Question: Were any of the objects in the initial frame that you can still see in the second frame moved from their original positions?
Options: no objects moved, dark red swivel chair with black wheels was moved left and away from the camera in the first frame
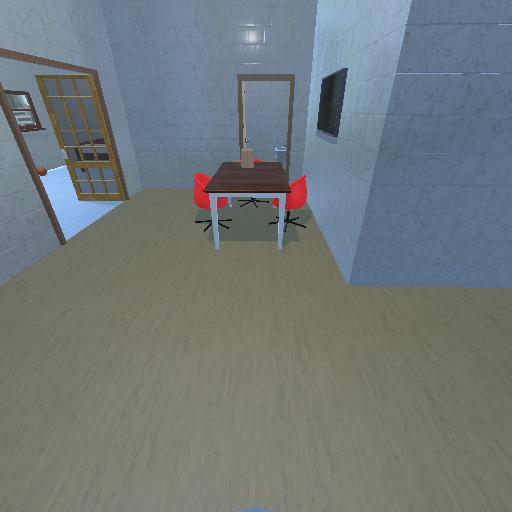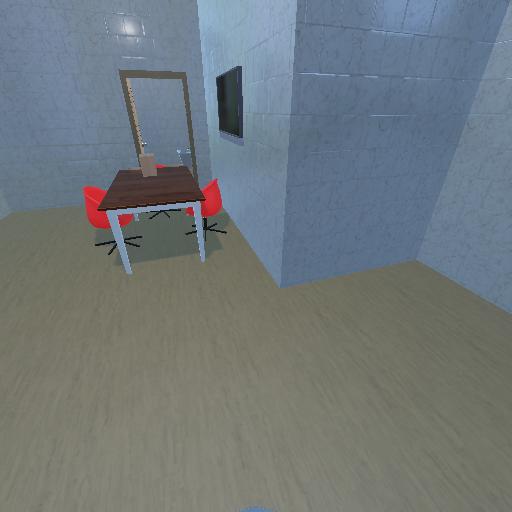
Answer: no objects moved